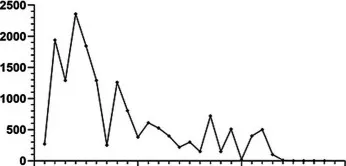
The volume of drainage of ascites and perihepatic fluid. (A) No fluid accumulation in the patient's abdominal cavity by clamping the abdominal drainage tube on the 24th day.
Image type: pathology (masson_trichrome)